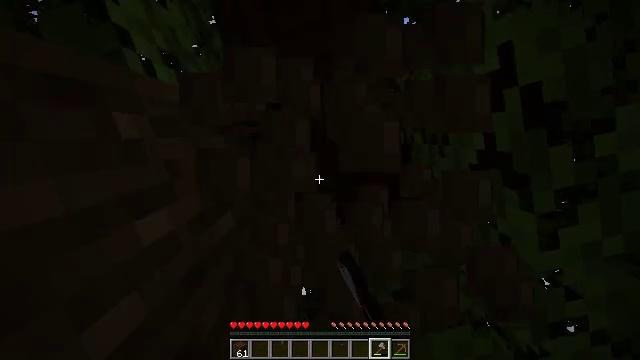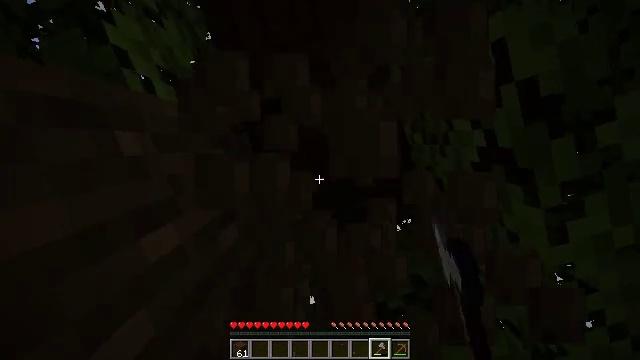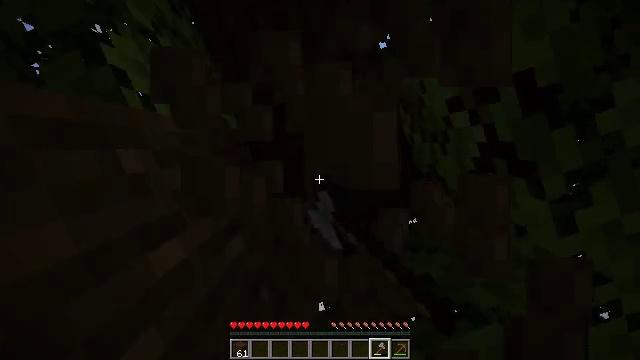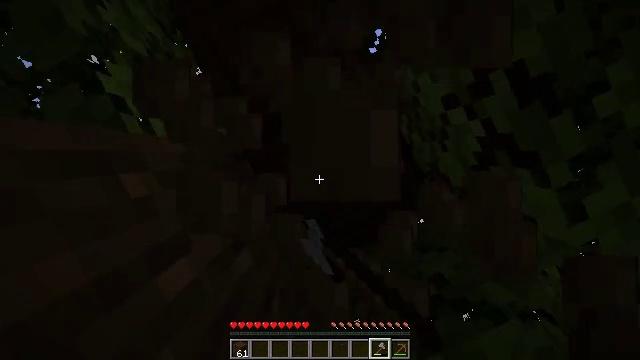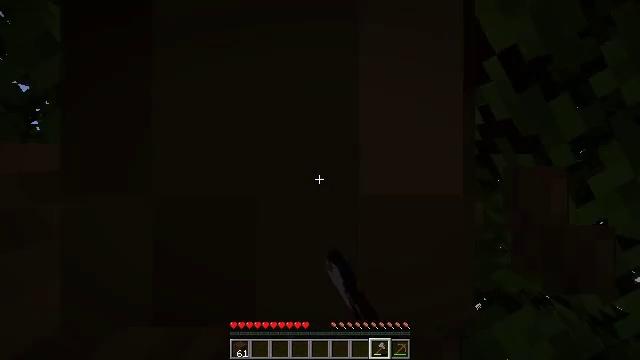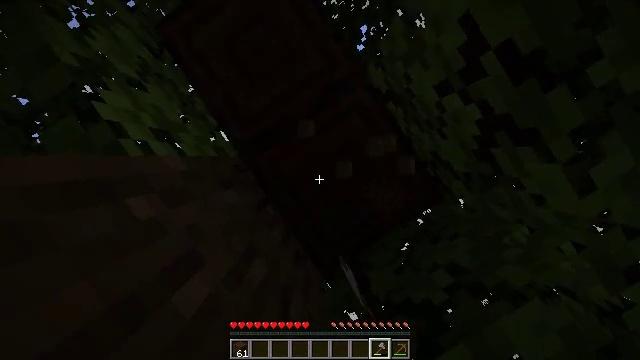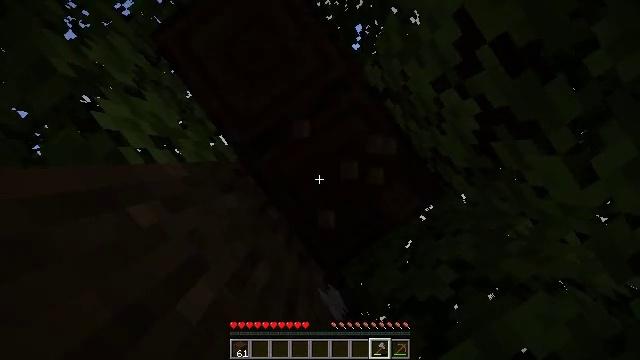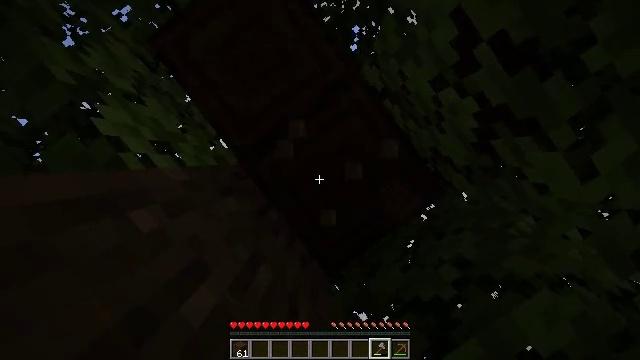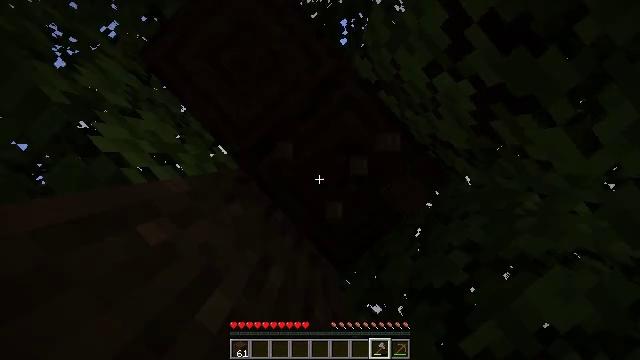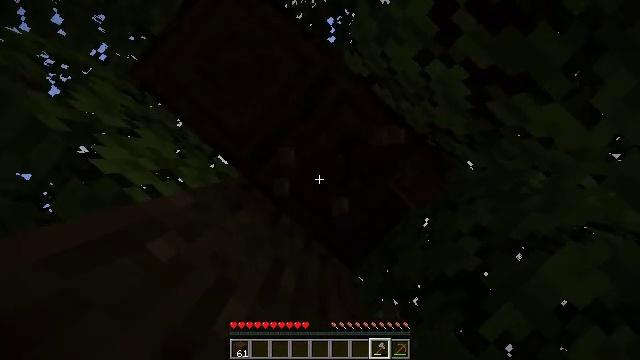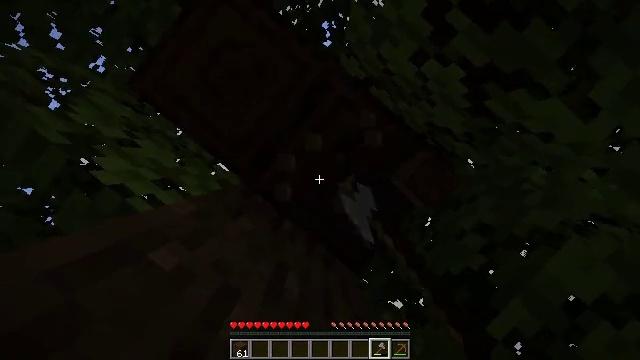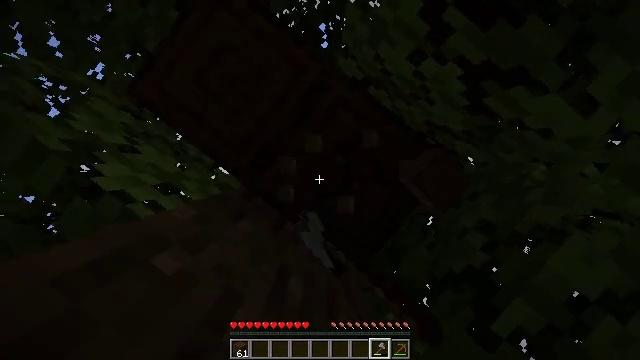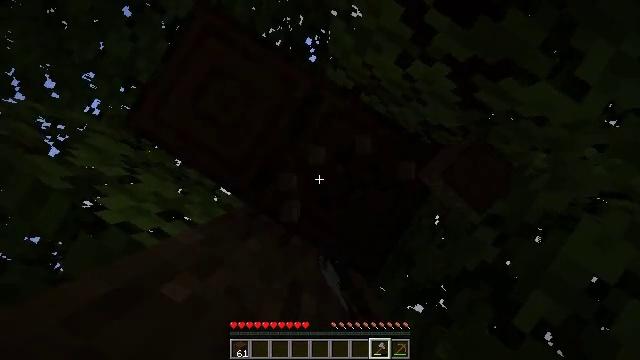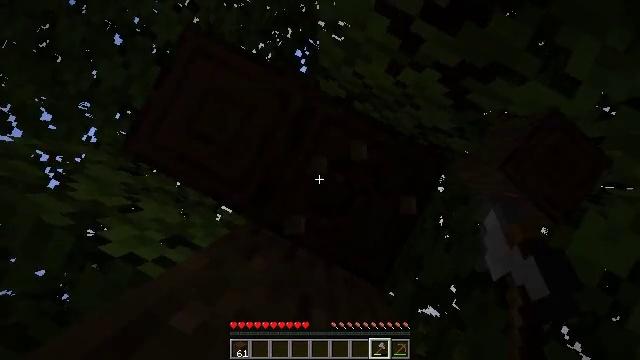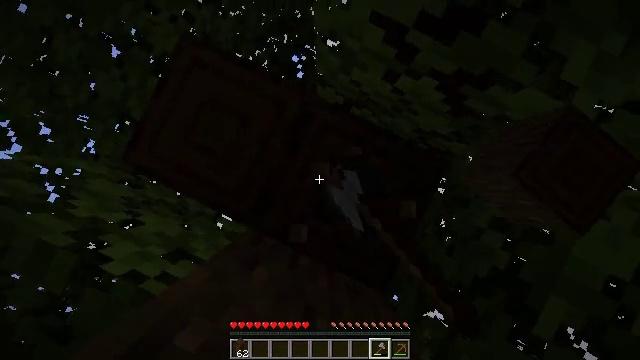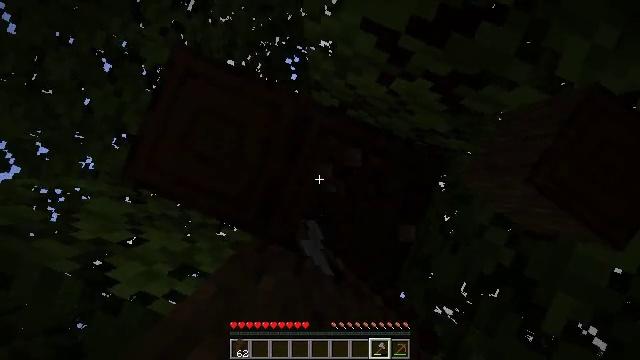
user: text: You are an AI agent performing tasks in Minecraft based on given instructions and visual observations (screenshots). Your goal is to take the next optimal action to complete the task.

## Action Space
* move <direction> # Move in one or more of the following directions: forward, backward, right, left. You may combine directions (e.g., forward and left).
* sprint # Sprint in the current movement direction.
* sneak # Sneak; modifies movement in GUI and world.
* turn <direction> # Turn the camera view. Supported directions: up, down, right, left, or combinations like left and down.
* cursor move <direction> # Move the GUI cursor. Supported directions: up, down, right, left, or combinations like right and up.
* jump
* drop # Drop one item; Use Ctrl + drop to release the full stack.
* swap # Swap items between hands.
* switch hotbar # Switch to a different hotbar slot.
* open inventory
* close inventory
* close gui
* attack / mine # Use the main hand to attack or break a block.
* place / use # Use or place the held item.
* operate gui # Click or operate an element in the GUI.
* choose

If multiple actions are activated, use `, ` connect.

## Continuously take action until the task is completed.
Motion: motion action
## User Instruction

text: Collect dark oak log for building.
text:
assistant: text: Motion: sneak, turn left and up, attack / mine
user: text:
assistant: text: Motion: sneak, turn left and up, attack / mine
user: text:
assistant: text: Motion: sneak, turn left and up, attack / mine
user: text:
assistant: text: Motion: sneak, turn left, attack / mine
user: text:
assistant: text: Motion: sneak, turn left, attack / mine
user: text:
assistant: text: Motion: sneak, turn left, attack / mine
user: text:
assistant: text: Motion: sneak, turn left, attack / mine
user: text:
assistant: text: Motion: sneak, turn left, attack / mine
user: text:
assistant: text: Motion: sneak, turn left, attack / mine
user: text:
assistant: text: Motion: sneak, turn left, attack / mine
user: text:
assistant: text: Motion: sneak, turn left, attack / mine
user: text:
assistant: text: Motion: sneak, turn left and up, attack / mine
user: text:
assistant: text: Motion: move back, sneak, turn left and up, attack / mine
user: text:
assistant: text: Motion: move back, sneak, turn left, attack / mine
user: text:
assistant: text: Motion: move back, sneak, turn left, attack / mine
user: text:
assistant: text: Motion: move back, sneak, turn left, attack / mine
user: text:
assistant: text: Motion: sneak, turn left, attack / mine
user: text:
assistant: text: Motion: sneak, attack / mine
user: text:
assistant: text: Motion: sneak, turn left, attack / mine
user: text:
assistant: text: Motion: sneak, turn left, attack / mine
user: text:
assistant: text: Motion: move left, sneak, attack / mine
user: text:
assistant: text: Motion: move left, sneak, attack / mine
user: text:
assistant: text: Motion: move left, sneak, attack / mine
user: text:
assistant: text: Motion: move left, sneak, attack / mine
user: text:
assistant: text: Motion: move left, sneak, attack / mine
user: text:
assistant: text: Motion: move left, sneak, attack / mine
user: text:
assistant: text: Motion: move left, sneak, attack / mine
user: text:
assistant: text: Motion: move left, sneak, turn left, attack / mine
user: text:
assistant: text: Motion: move left, sneak, attack / mine
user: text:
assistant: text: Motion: move left, sneak, attack / mine